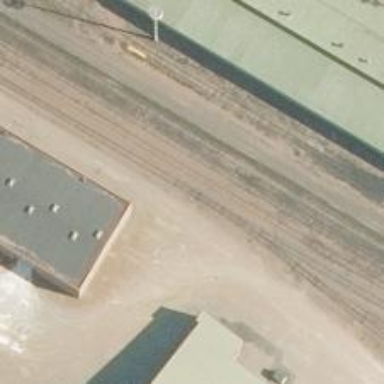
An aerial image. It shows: Railway spur service.